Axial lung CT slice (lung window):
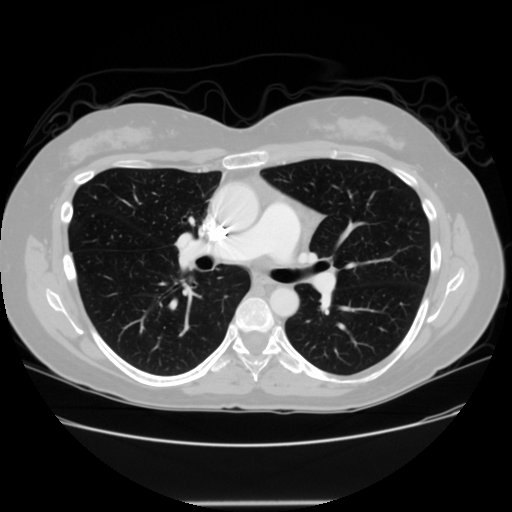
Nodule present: no